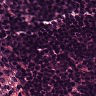
Metastatic tissue present: no